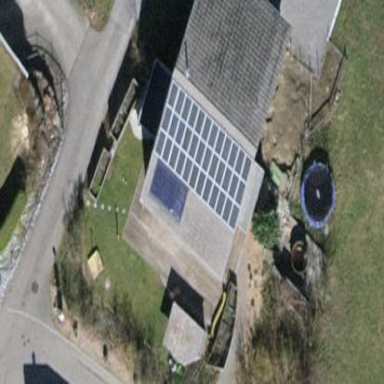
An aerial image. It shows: Solar power generator utilizing photovoltaic technology with solar photovoltaic panels.